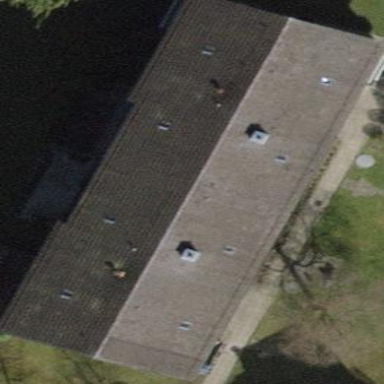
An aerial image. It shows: Building with pitched roof.